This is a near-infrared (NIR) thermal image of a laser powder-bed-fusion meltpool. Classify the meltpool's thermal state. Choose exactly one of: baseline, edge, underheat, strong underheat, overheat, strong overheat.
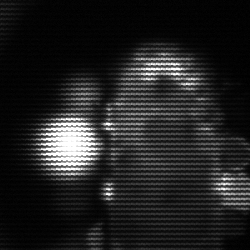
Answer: strong underheat